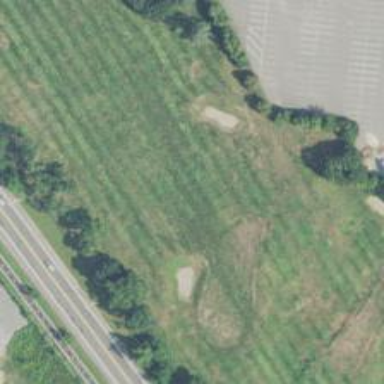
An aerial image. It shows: View of golf hole.